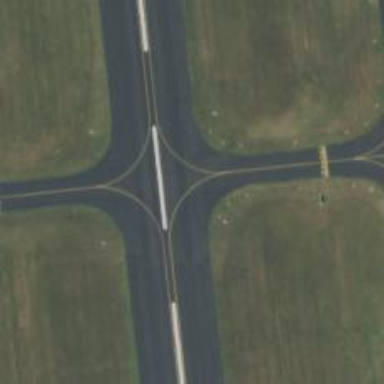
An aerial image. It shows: View of taxiway at the airport.